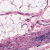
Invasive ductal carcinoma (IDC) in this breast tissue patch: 0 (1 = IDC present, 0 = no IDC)